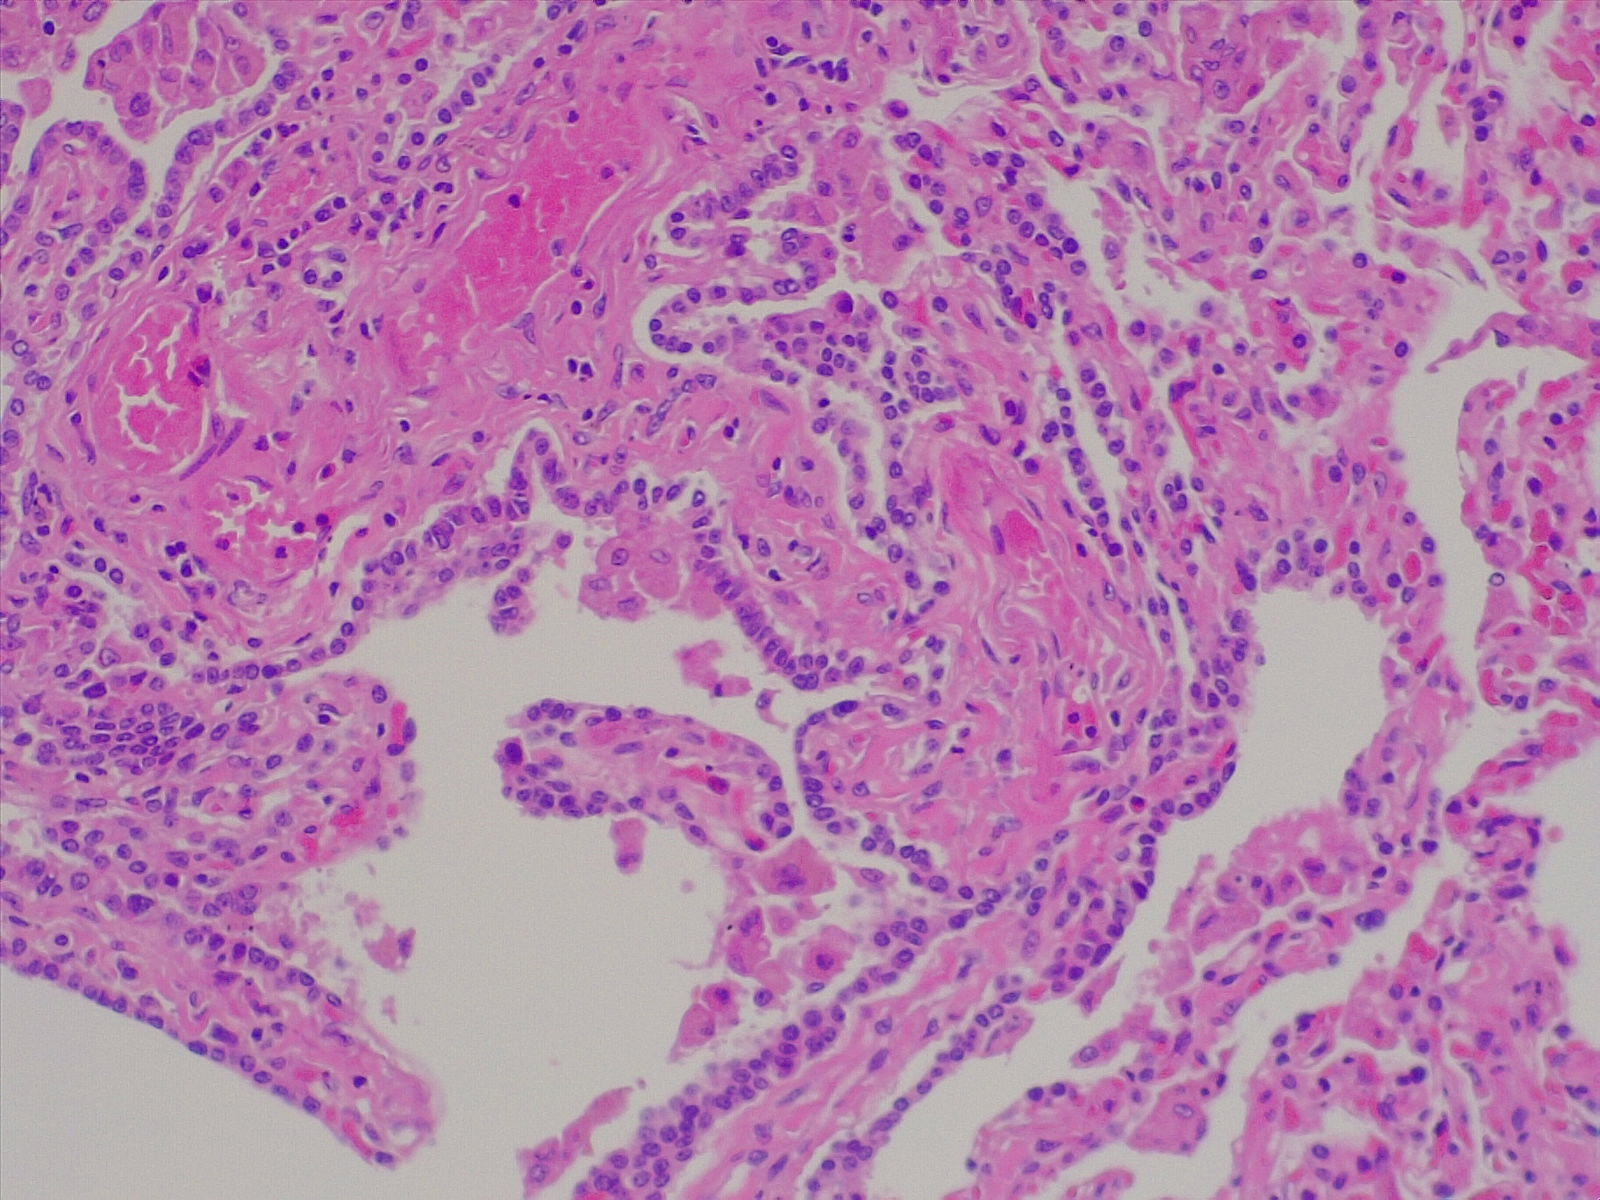
Label: normal lung tissue